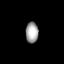
Tissue: lung
Cell type: Endothelial cells
Senescence score: 0.5777
Nuclear area (px): 257
Mean DAPI intensity: 164.284